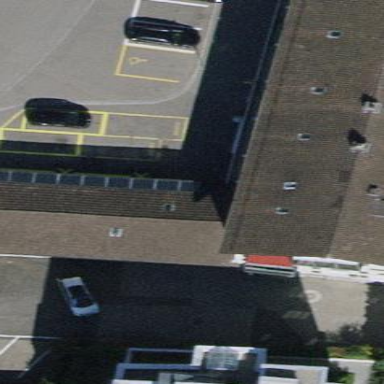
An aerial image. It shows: Apartment building with tile roof.